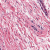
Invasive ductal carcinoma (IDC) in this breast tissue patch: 0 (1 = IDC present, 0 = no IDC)